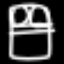
Label: bed